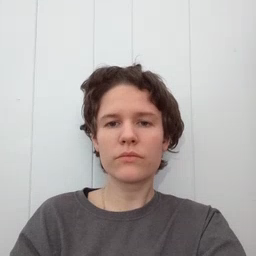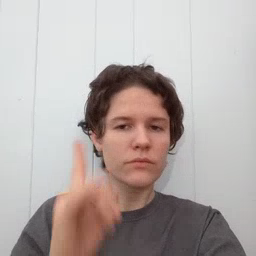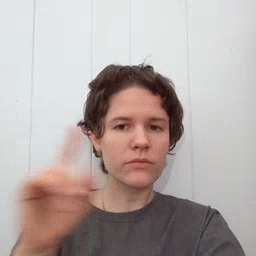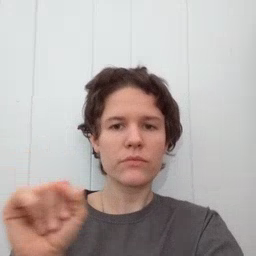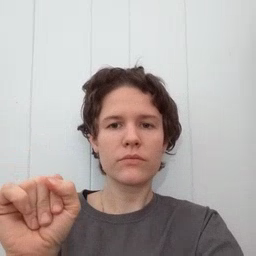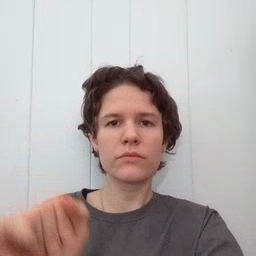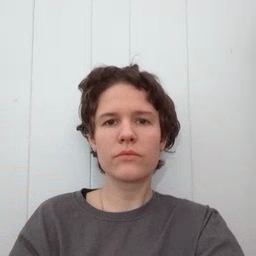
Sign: loud